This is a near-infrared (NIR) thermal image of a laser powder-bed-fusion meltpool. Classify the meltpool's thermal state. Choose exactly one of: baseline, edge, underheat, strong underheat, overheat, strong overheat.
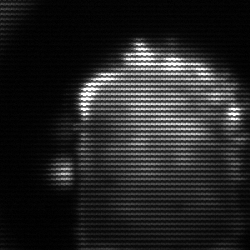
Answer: baseline